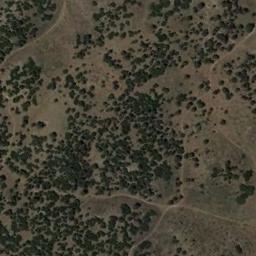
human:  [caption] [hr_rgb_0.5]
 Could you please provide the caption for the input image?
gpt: Chaparral is small and densely distributed in the sand and there are several winding paths in the sand .

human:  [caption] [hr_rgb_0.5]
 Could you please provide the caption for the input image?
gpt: In this jungle, Only the little vegetation can be seen .

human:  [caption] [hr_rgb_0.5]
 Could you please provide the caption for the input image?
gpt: The chaparral is consist of many green bushes on the desert .

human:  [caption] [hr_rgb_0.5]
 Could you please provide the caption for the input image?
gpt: A lot of chaparrals of different sizes grow on the wasteland and some dirt roads go through the wasteland .

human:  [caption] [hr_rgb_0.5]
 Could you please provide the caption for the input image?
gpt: The chaparral is thicker on the left than on the right .